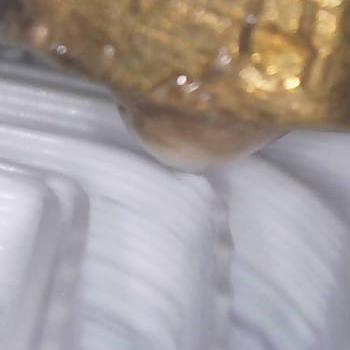
Flow rate: 66%